Interaction volume radius: 5 \u00c5
Interaction volume height: 20 \u00c5
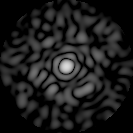
Disorder parameter: 0.8042